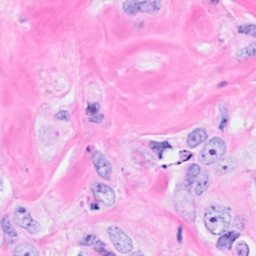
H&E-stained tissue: Breast